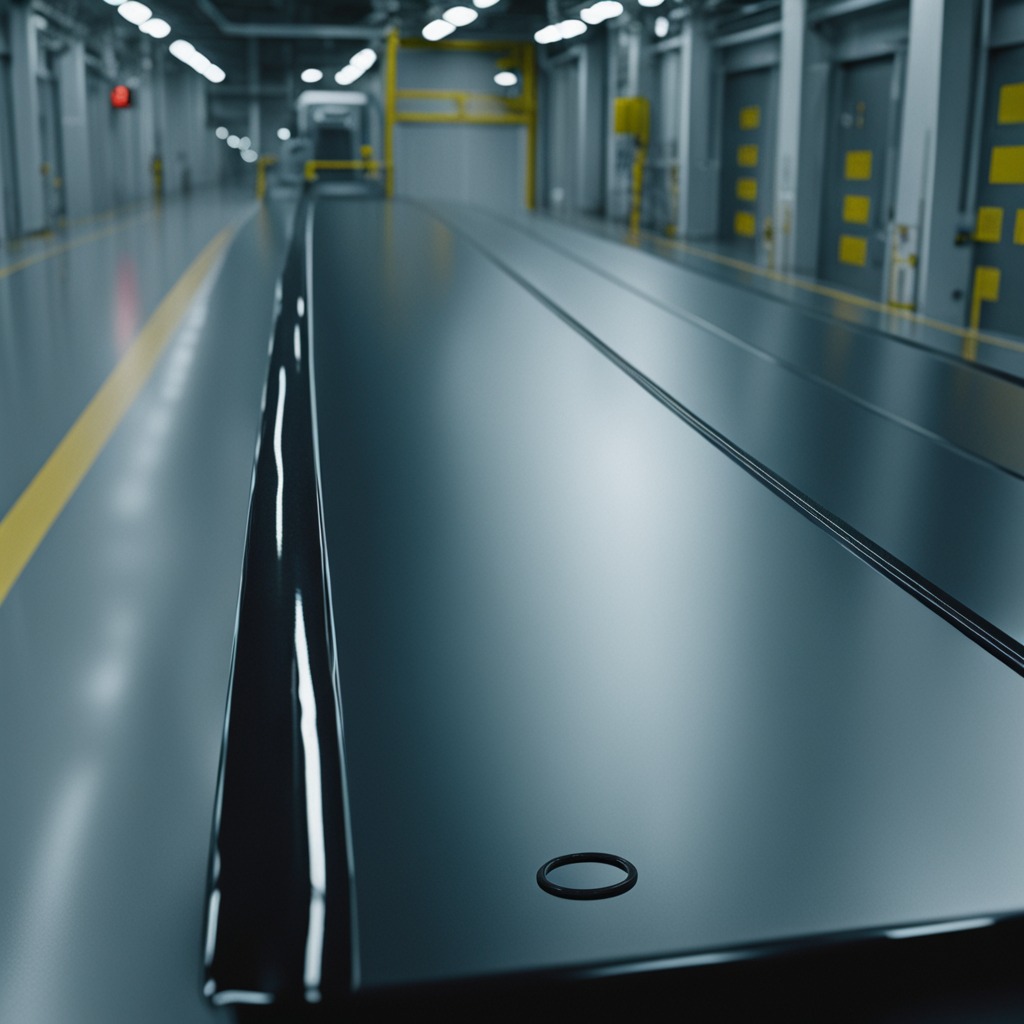
A rubber O-ring is lying on the table.